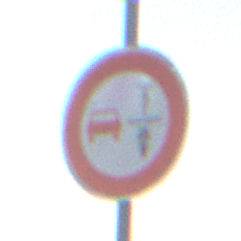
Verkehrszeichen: VerbotUeberholenEinspurigeFahrzeuge
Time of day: SunriseSunset
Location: Outdoor (Nature)
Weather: Clear
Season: Winter
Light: Natural